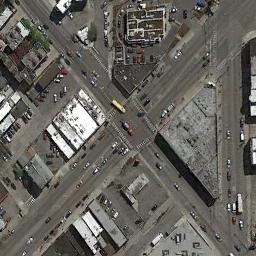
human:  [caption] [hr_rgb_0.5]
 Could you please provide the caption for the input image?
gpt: An intersection with dense traffic is between lots of dense buildings .

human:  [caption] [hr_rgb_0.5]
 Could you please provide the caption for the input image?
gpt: There are many moving and waiting vehicles on the road at the intersection, There are many buildings and some trees around the intersection, And many cars are parked in the open space beside the intersection .

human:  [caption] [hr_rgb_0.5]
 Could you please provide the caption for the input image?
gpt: There are three red cars at the intersection .

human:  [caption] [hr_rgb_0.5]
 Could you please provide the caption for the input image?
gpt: There are many buildings of different shapes and sizes beside the intersection .

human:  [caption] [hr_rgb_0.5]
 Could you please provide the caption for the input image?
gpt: There are some buildings around the intersection .